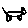
Label: cat